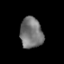
Tissue: lung
Cell type: Epithelial cells
Senescence score: 0.2316
Nuclear area (px): 682
Mean DAPI intensity: 116.994